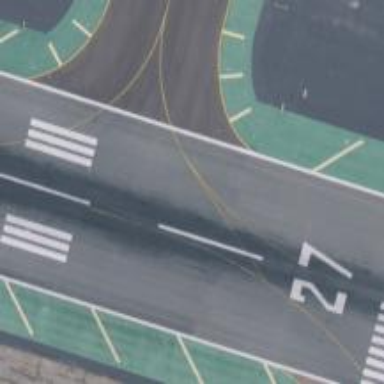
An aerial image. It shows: Image of taxiway at airport.